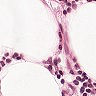
Metastatic tissue present: no